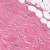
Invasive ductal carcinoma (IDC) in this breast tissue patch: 0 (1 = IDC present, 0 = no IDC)